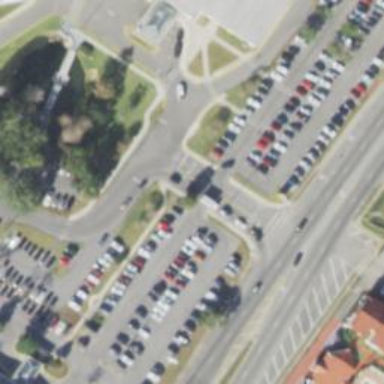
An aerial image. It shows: Parking space is available.